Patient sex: F
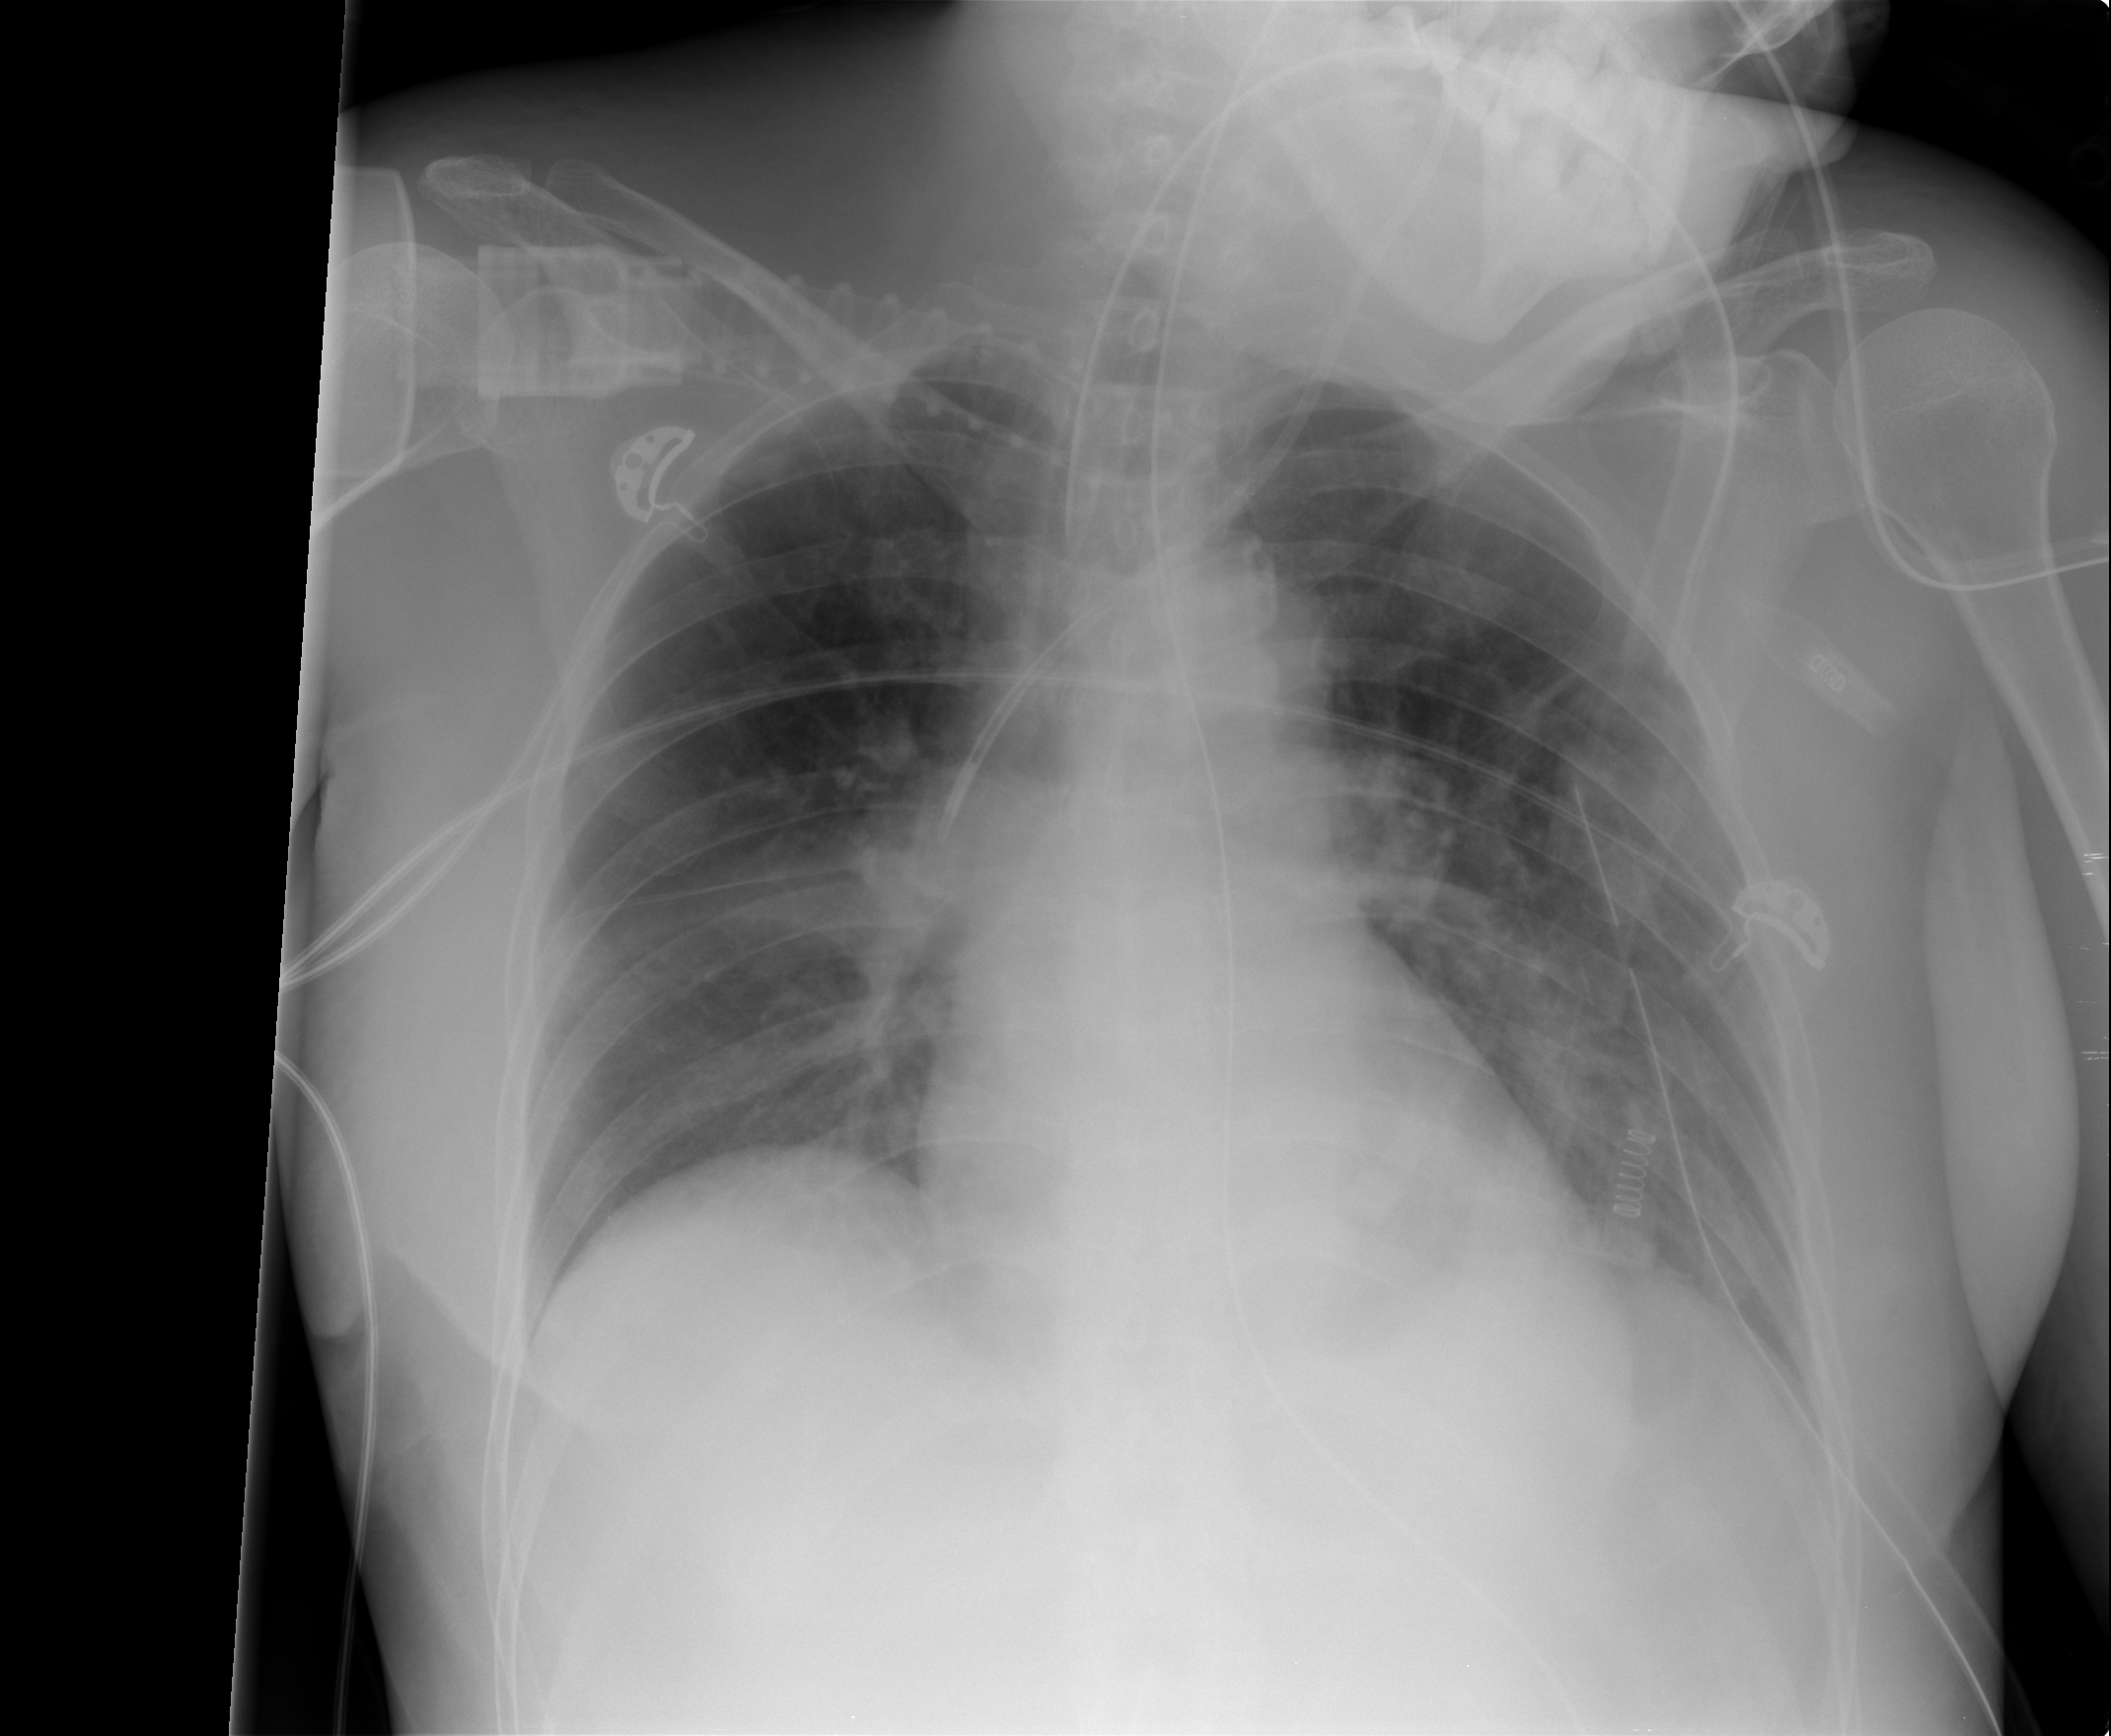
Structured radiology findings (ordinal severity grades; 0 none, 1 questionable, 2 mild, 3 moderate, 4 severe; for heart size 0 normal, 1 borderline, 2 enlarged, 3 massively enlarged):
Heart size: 0
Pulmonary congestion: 1
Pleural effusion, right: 0
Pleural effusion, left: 1
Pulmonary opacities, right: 0
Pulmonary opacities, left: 1
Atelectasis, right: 2
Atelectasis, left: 2